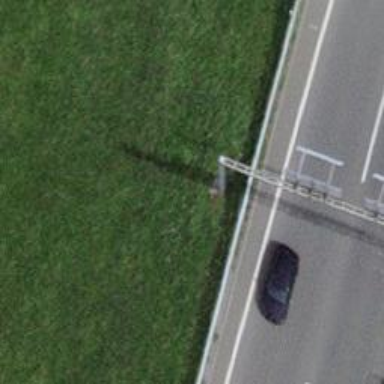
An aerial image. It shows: Gantry structure.